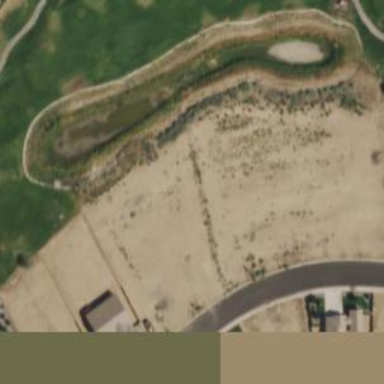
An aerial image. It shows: Water hazard on golf course. The hazard is natural water feature.